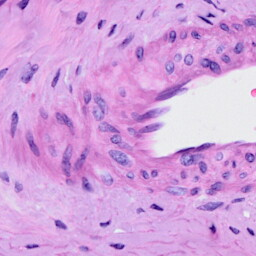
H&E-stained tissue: Cervix